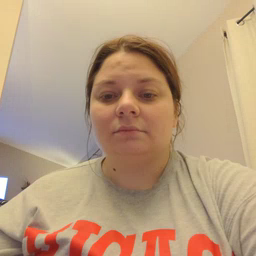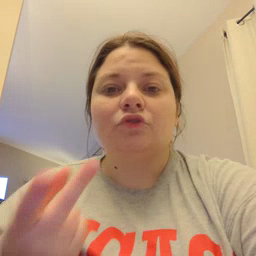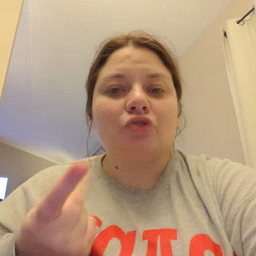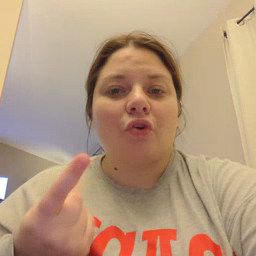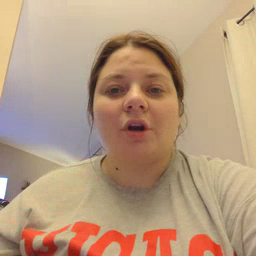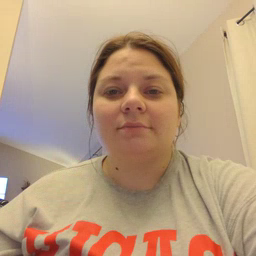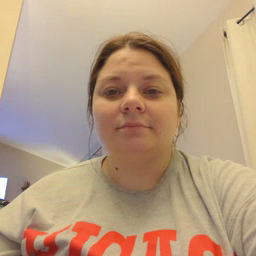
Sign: dog